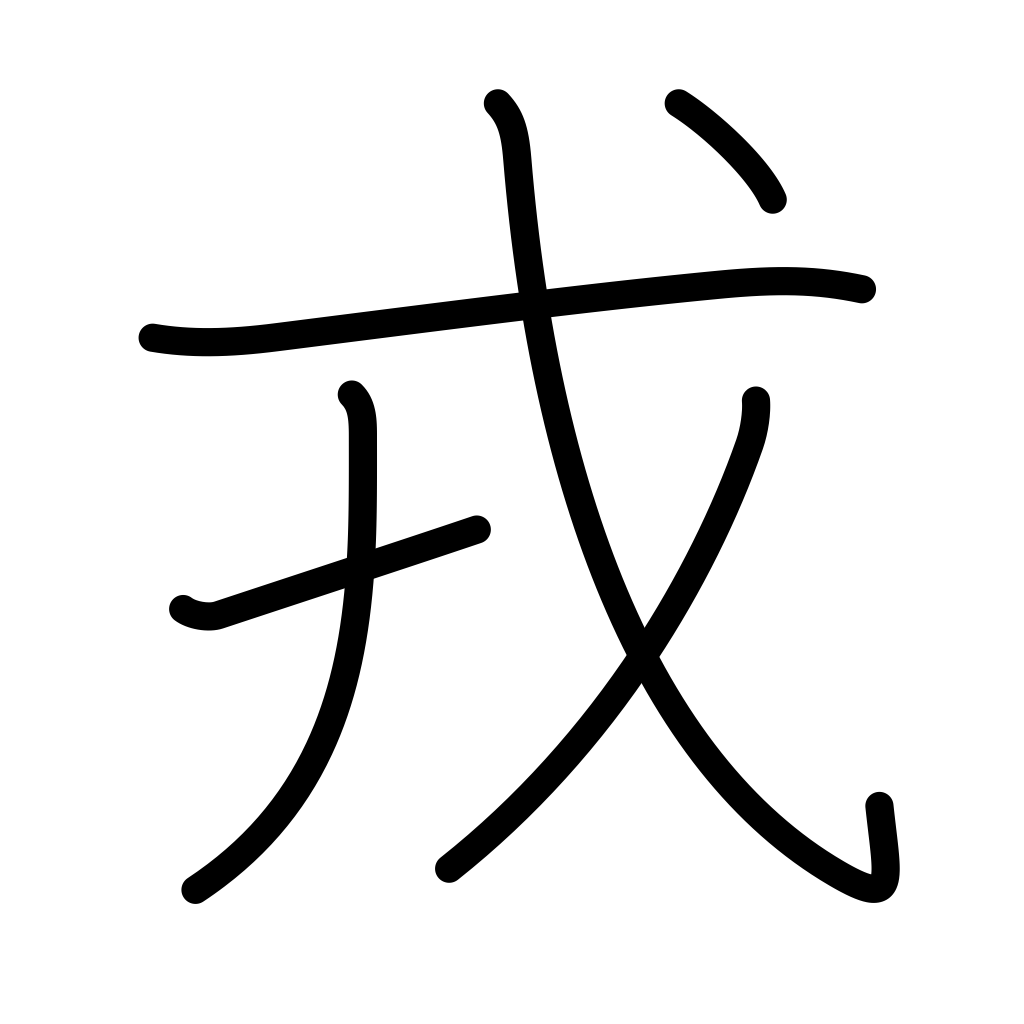
Meaning: warrior, arms, barbarian, Ainu